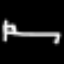
Label: bed